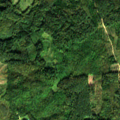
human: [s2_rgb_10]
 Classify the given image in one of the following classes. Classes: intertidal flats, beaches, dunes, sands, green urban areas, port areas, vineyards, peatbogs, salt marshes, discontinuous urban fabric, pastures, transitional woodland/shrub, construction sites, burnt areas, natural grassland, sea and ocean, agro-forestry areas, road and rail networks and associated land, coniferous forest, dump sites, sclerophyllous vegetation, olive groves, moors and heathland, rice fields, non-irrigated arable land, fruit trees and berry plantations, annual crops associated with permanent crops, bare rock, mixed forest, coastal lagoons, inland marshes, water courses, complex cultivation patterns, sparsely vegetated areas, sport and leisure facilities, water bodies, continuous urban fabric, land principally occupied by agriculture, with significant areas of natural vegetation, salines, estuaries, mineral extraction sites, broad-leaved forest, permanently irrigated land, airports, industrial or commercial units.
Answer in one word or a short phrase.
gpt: mixed forest, transitional woodland/shrub